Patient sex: M
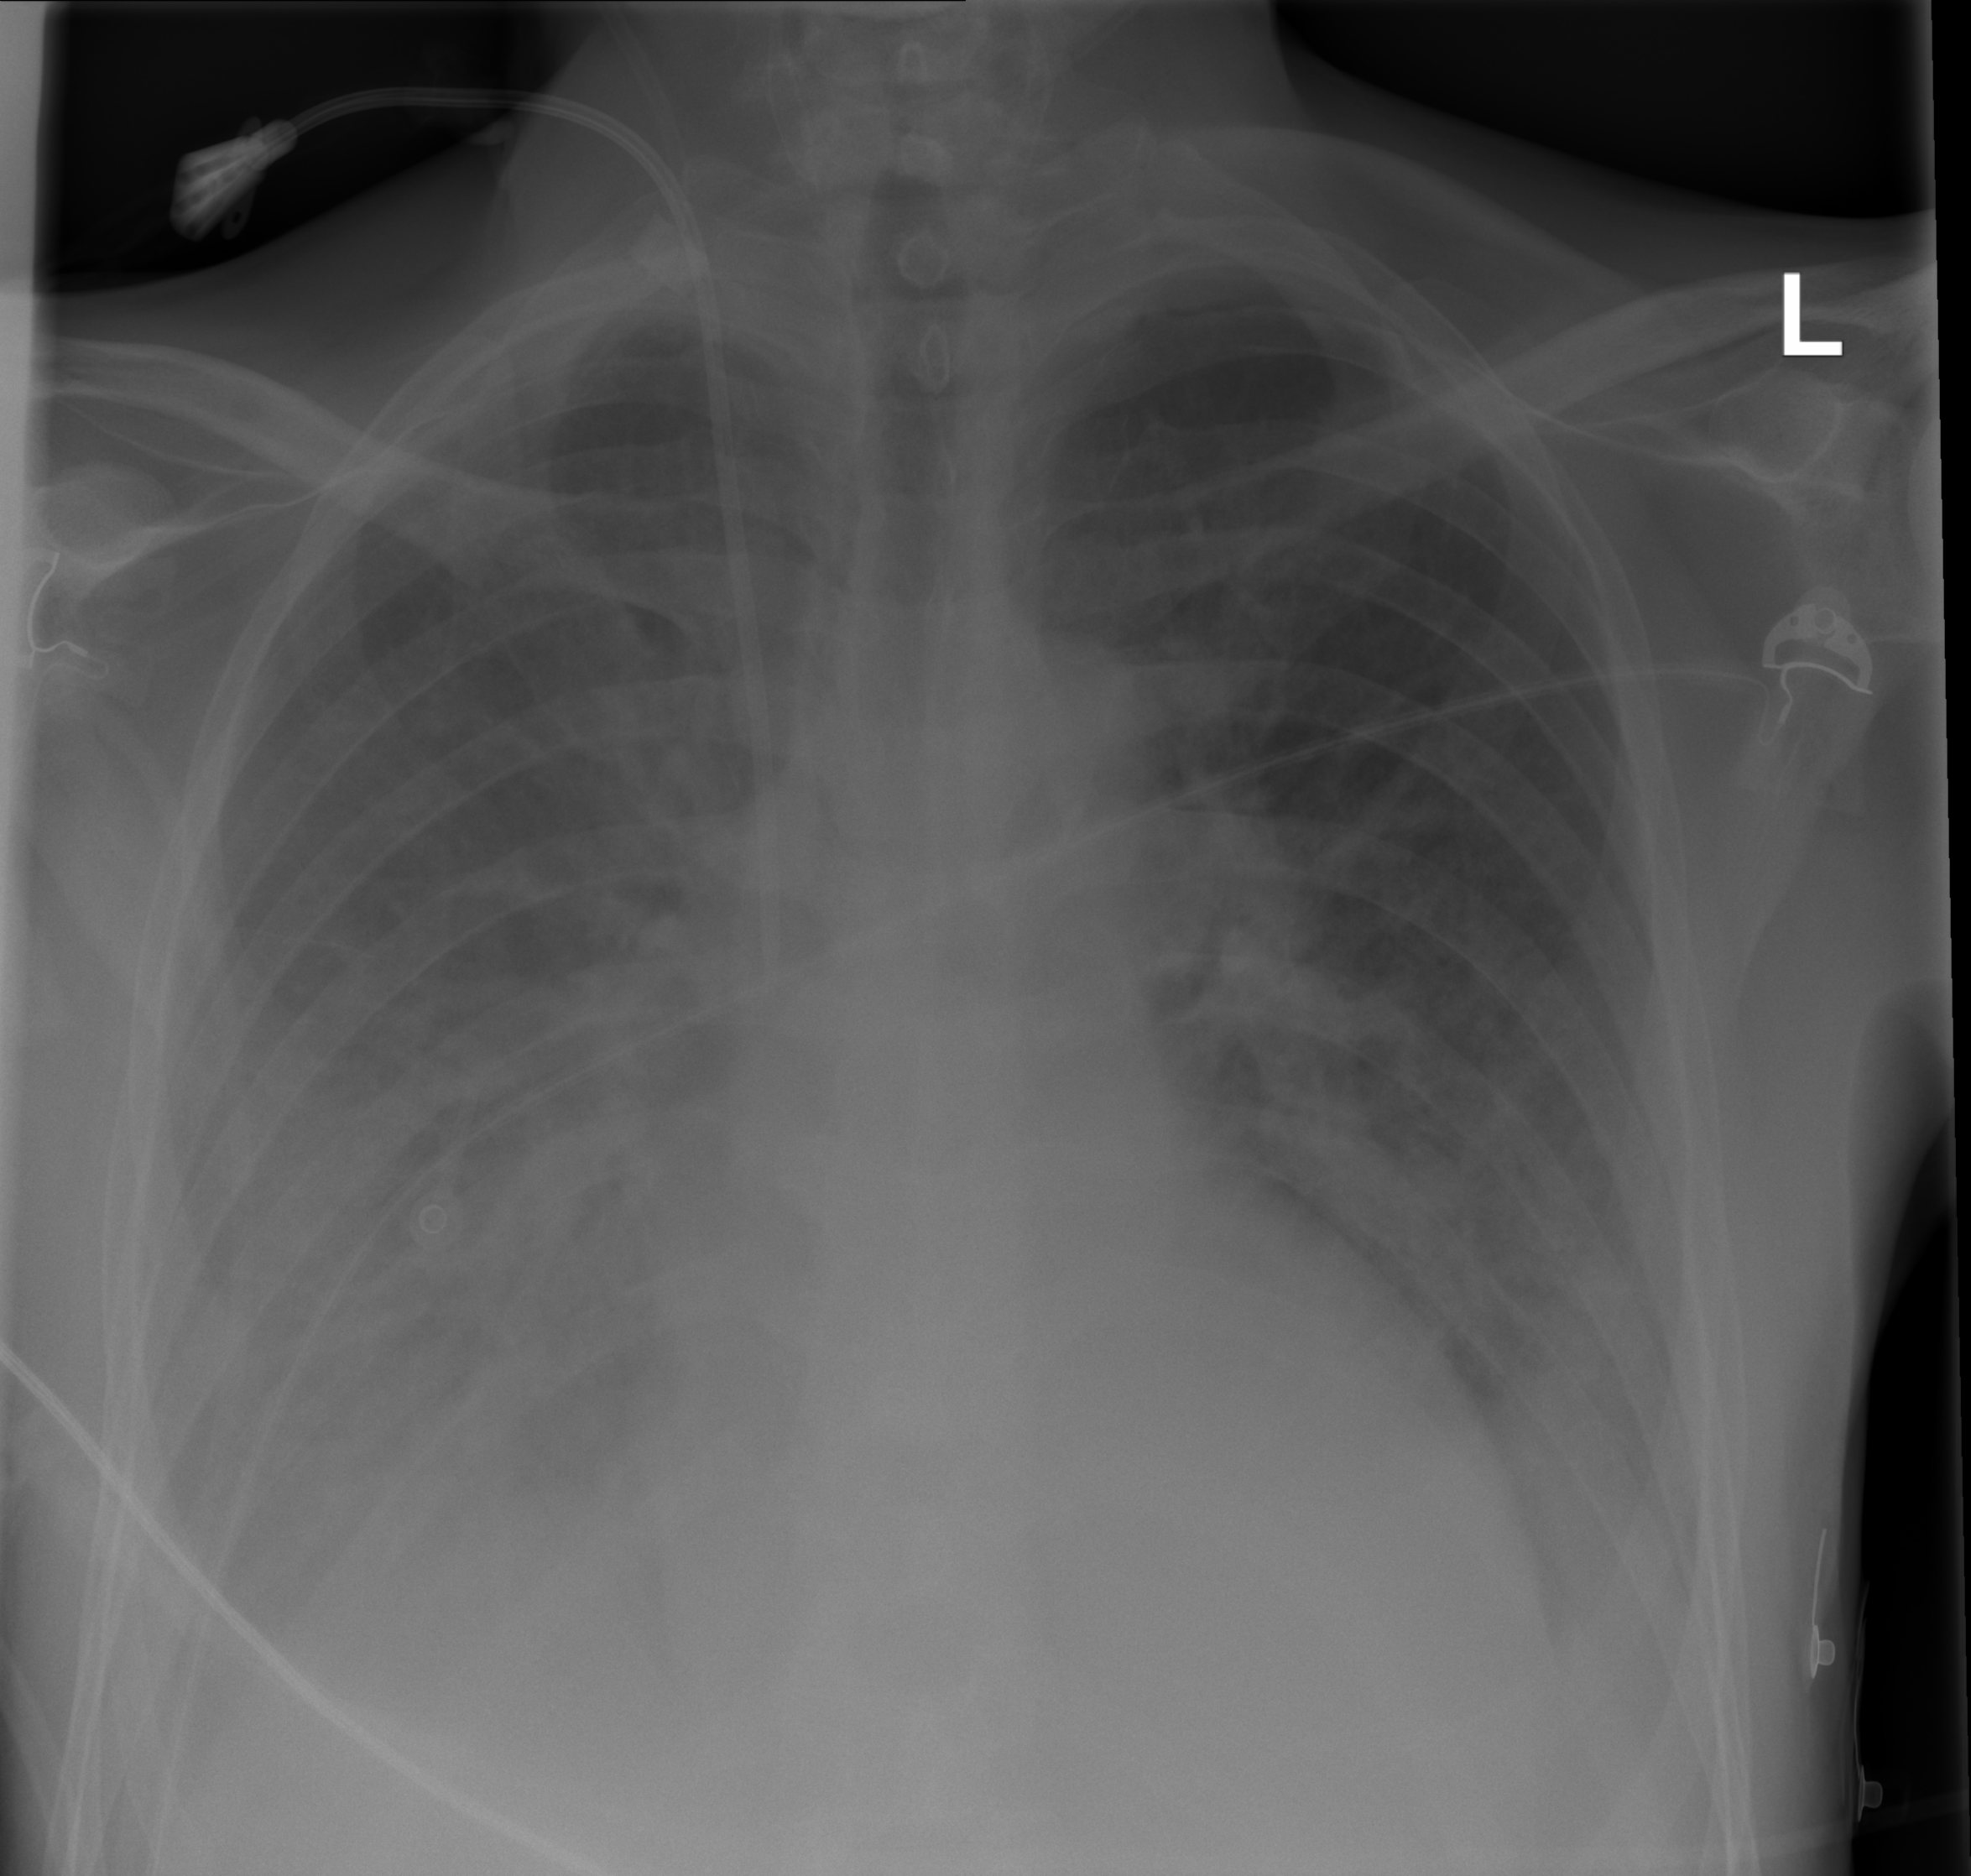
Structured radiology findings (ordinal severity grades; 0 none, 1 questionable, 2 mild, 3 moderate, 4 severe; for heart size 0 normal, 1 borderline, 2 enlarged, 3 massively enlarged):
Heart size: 3
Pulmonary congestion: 3
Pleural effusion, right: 3
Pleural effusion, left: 2
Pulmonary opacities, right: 0
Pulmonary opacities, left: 0
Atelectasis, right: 2
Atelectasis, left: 2